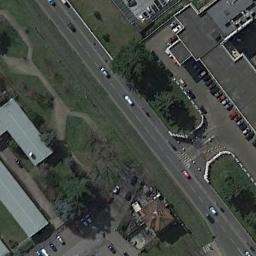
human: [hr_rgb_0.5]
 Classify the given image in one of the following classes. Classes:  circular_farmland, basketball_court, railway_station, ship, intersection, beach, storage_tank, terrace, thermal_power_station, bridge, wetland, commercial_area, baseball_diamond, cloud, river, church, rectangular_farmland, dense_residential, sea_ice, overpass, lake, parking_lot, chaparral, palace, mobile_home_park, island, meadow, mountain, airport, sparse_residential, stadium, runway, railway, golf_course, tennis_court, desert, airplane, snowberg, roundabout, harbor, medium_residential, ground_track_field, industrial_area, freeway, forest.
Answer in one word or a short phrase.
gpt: freeway